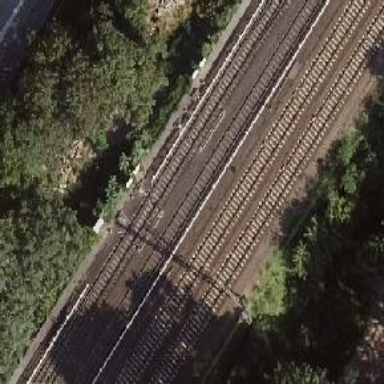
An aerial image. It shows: Railway signal.